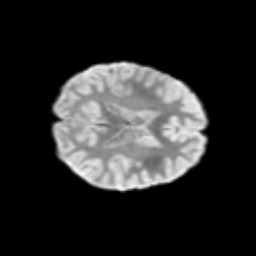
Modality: T2w
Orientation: axial
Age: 9
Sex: female
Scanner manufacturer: siemens
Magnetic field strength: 3 T
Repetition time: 3.8 s
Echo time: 0.07 s